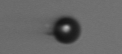
Label: bead